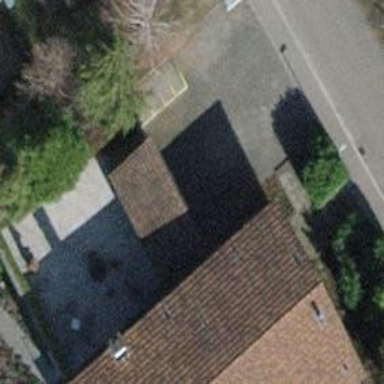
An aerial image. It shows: The building has flat roof oriented across. The roof is major part of the building.